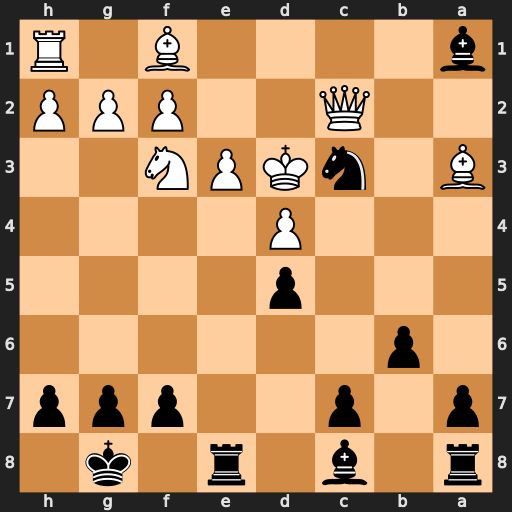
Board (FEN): r1b1r1k1/p1p2ppp/1p6/3p4/3P4/B1nKPN2/2Q2PPP/b4B1R
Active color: b
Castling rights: -
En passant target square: -
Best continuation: Bf5+ Kd2 Bxc2